Question: The trendline is not showing when querying data from MySQL. The month and the result is both in integer format. Attached is the image of the chart and the trendline is not working. Can help me on this?
The coding part is like this:
'''
<?php
include ('connection.php');
?>
<html>
<head>
<title>Google Charts Tutorial</title>
<script type = "text/javascript" src = "https://www.gstatic.com/charts/loader.js">
</script>
<script type = "text/javascript" src = "https://www.google.com/jsapi">
</script>
<script type = "text/javascript">
google.charts.load('current', {packages: ['corechart']});
</script>
</head>
<body>
<div id = "container" style = "width: 550px; height: 400px; margin: 0 auto">
</div>
<script language = "JavaScript">
function drawChart() {
var data = google.visualization.arrayToDataTable([
['Month', 'Performance %'],
<?php
$query = "SELECT month , result_ind FROM performance GROUP BY month";
$exec = mysqli_query($db,$query);
while($row = mysqli_fetch_assoc($exec)){
echo "['".$row['month']."',".$row['result_ind']."],";
}
?>
]);
// Set chart options
var options = {
'title':'Month vs %',
'width':550,
'height':400,
trendlines: {
0: {
type: 'exponential',
color: 'green',
visibleInLegend: true,
}
} // Draw a trendline for data series 0.
};
// Instantiate and draw the chart.
var chart = new google.visualization.ScatterChart(document.getElementById('container'));
chart.draw(data, options);
}
google.charts.setOnLoadCallback(drawChart);
</script>
</body>
</html>
'''

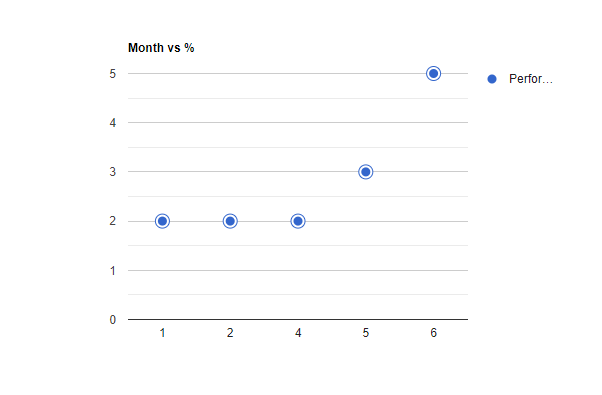
Answer: the trendline only only works on a continuous axis (number, date, etc...)
not on a discrete axis (string)
as such, you will need to remove the single quotes from the x-axis values, here...
'''
echo "[".$row['month'].",".$row['result_ind']."],";
'''